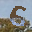
Label: 6